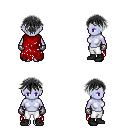
a pixel art fantasy rpg character, female body template, dark elf, purple skin, red tattered cape, white pants, gray short bangs hairstyle, metal gloves, black shoes, four views (front, back, left, right), 2x2 character sprite sheet, small pixel art, hard edges, no anti-aliasing